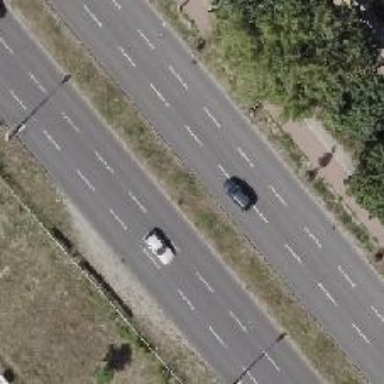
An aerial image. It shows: Primary highway with asphalt surface. It is dual carriageway without any sidewalks.